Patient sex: M
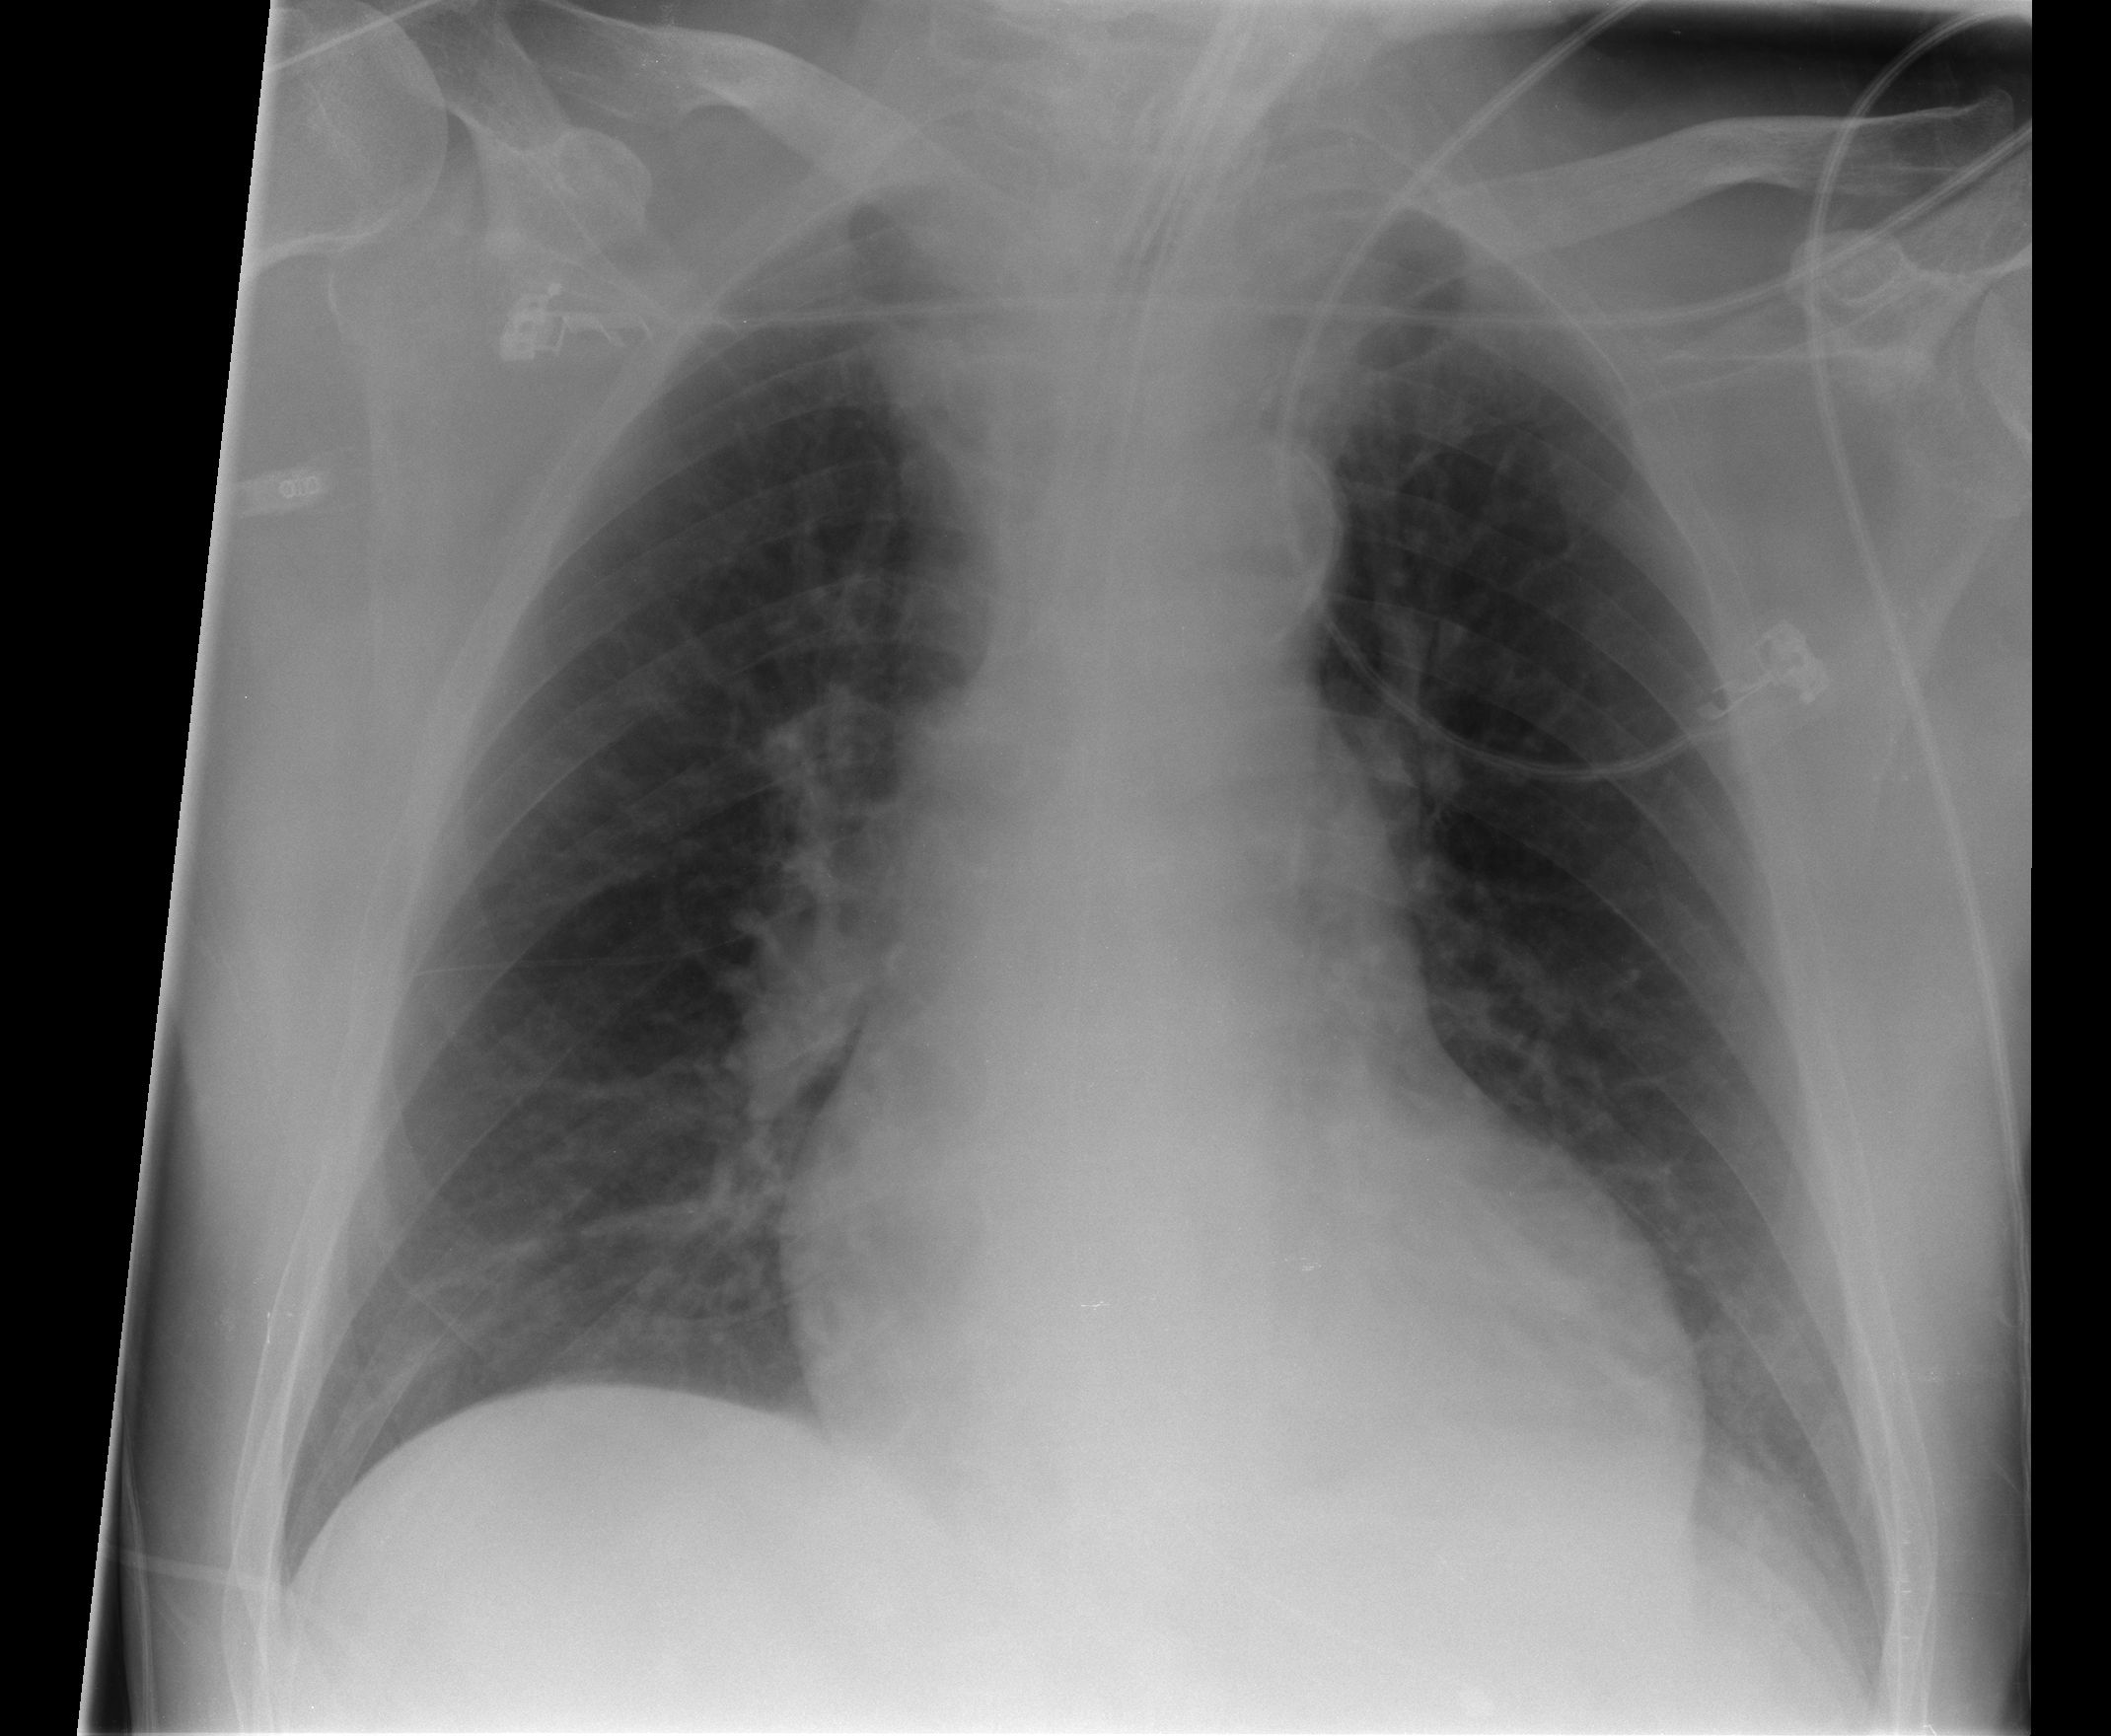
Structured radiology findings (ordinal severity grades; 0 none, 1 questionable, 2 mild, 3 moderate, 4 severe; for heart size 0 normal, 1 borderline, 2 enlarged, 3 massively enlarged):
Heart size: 0
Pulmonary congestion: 0
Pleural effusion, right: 0
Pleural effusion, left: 1
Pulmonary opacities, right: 0
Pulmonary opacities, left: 0
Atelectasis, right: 0
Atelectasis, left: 2